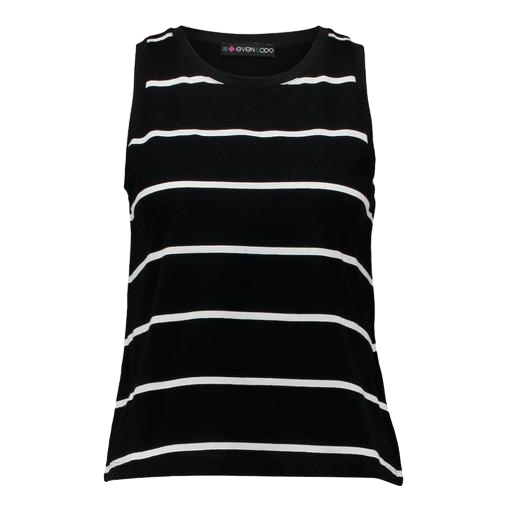
black striped tank top, black and white striped tank top, black and white tank top, white background